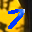
Label: 7